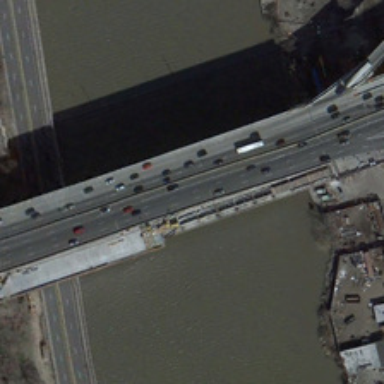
A bridge connects the two sides of the river .